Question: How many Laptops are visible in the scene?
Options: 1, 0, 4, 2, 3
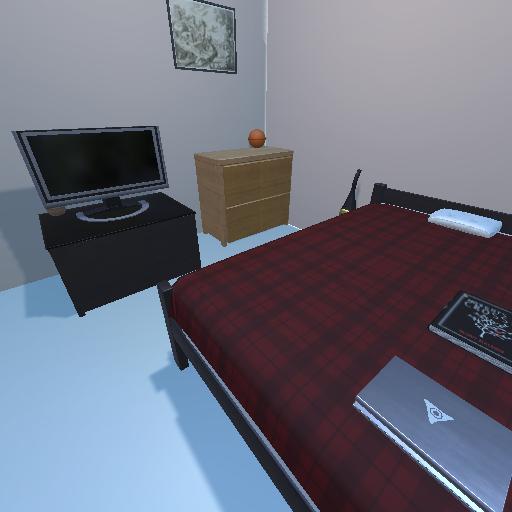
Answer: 1